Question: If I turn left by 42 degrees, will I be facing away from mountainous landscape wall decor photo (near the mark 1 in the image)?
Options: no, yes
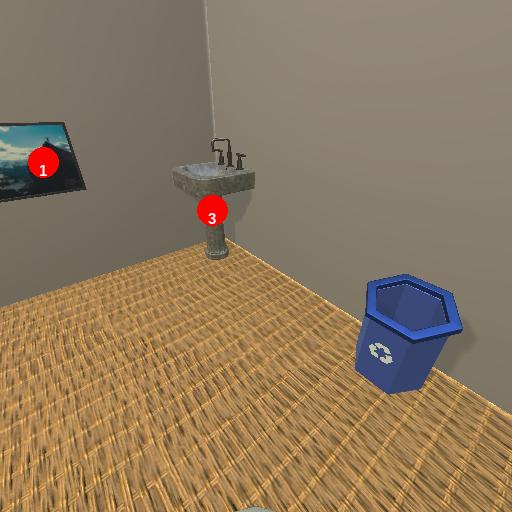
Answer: no